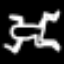
Label: frog